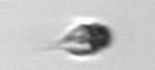
Label: Mesodinium